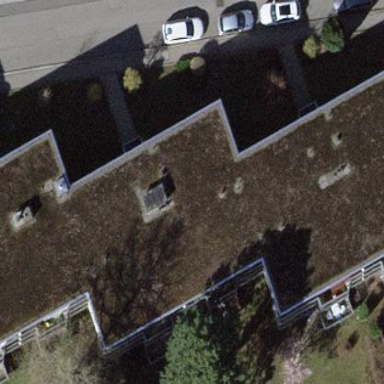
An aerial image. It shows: Building with flat roof.